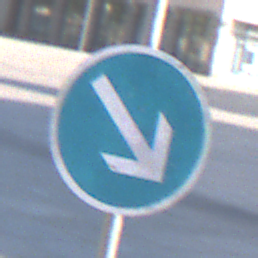
Verkehrszeichen: VorgeschriebeneVorbeifahrtRechts
Umgebung: Outdoor, Urban
Tageszeit: MorningAfternoon
Wetter: Clear
Licht: Natural
Jahreszeit: NotSpecified
Kontrast: HighContrast